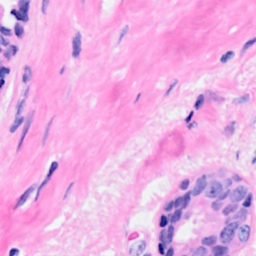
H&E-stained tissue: Breast